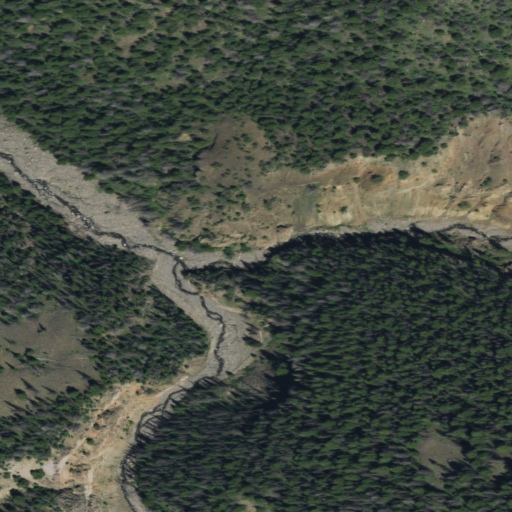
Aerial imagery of depression(s) in Wyoming named Aldrich Basin containing evergreen forest and shrub